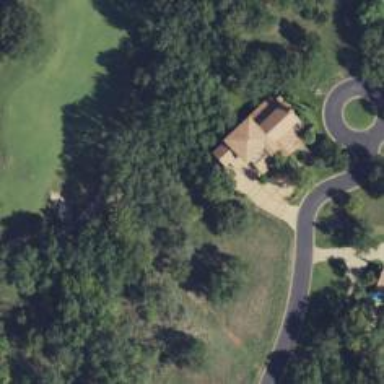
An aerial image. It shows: Path designated for golf carts.